Interaction volume radius: 10 \u00c5
Interaction volume height: 15 \u00c5
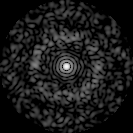
Disorder parameter: 0.8091